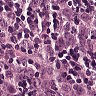
Metastatic tissue present: yes